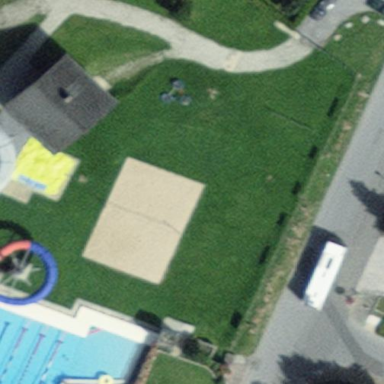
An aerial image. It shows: Sandy pitch for beach volleyball.